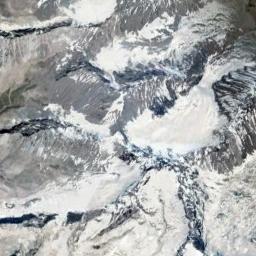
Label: snowberg